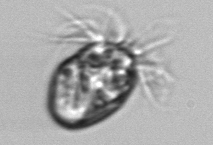
Label: Strombidium_morphotype1